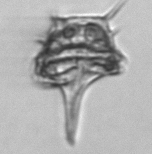
Label: Amylax